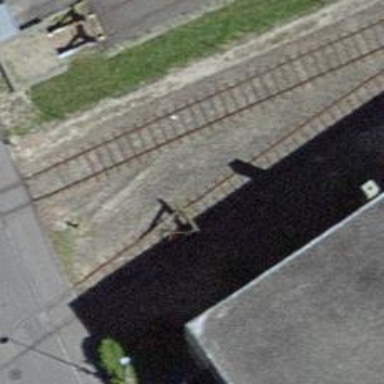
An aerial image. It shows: Railway buffer stop.